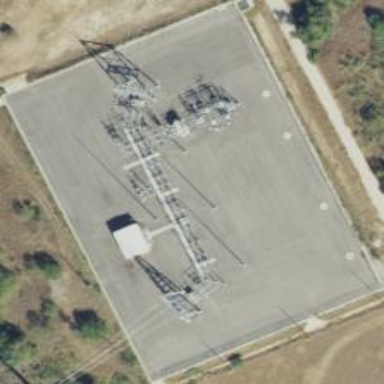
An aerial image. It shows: Distribution level power substation enclosed by fence.